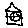
Label: house